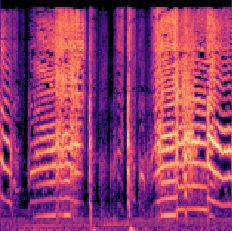
Sound class: Baby cry